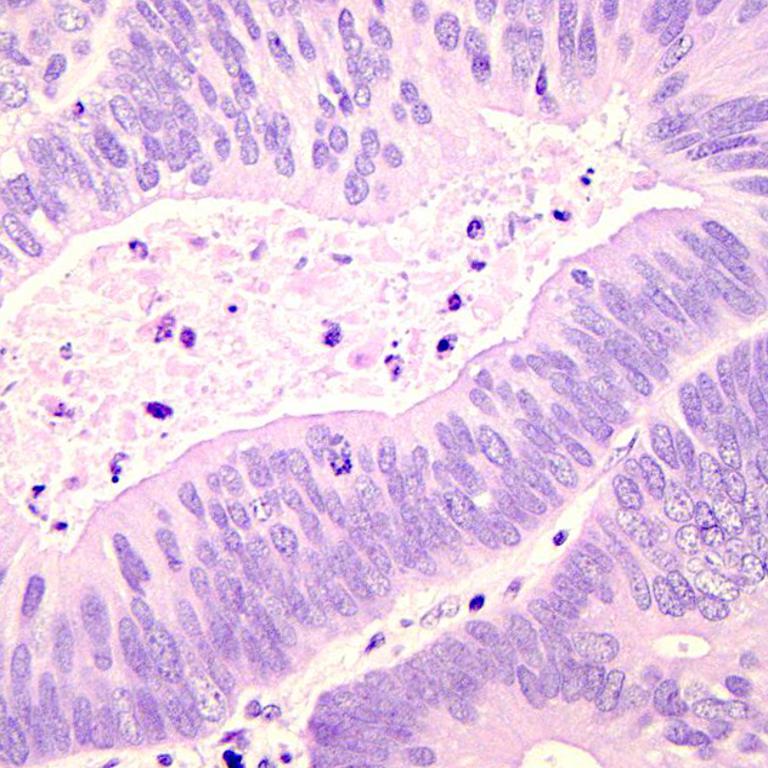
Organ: colon
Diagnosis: adenocarcinomas